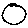
Label: circle